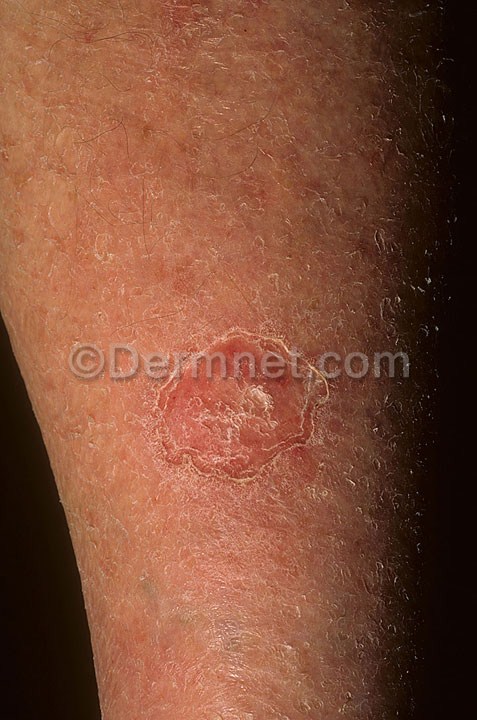
Disease: Eczema Photos